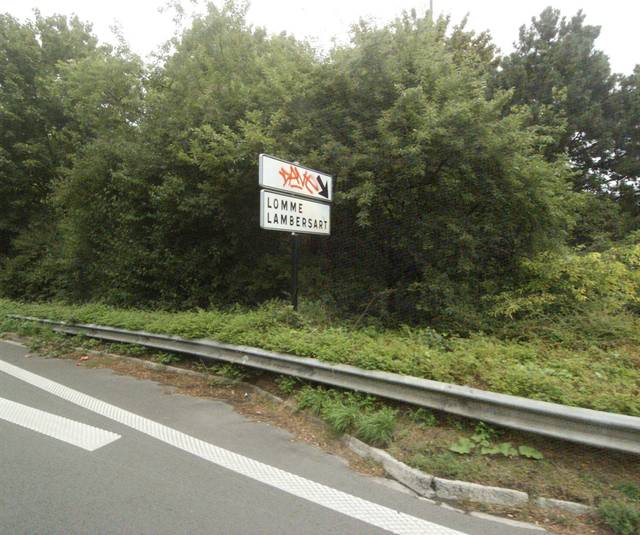
Region: France
Coordinates: 50.649, 3.047